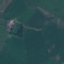
Land use / land cover: Pasture